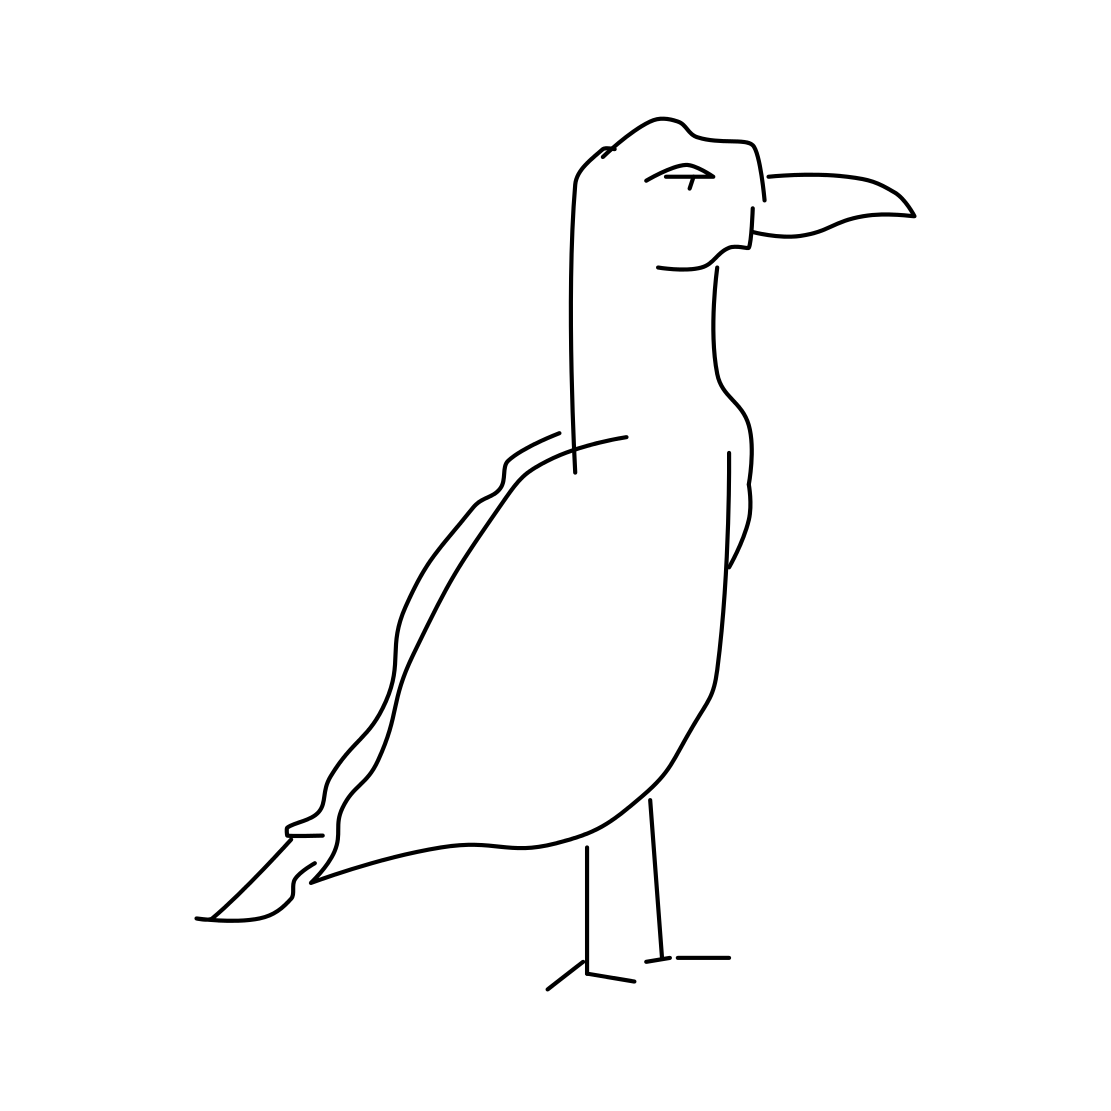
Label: seagull